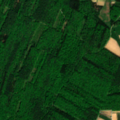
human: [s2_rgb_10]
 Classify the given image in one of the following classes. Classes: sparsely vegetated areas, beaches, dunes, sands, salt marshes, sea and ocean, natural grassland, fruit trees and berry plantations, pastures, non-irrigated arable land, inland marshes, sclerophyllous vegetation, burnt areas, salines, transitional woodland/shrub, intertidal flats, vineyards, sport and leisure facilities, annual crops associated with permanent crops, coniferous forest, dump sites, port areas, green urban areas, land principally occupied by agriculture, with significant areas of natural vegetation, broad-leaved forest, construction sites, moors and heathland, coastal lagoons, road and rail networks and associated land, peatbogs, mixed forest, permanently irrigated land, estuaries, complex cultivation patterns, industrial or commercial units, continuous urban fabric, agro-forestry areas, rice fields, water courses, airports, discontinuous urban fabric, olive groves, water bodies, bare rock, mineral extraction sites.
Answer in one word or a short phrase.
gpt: non-irrigated arable land, broad-leaved forest